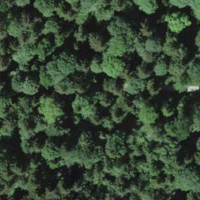
EUNIS habitat code: 41
Species observed at this site:
Vicia sylvatica
Vicia dumetorum
Campanula trachelium
Argynnis paphia